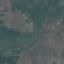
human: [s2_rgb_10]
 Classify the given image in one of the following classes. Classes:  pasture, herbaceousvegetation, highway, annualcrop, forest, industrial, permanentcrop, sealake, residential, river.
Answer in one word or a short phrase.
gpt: HerbaceousVegetation